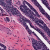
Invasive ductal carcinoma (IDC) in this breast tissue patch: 0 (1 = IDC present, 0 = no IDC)